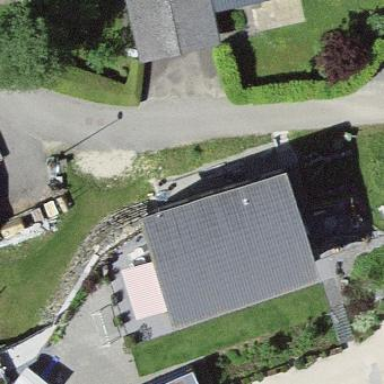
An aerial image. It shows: Residential building.